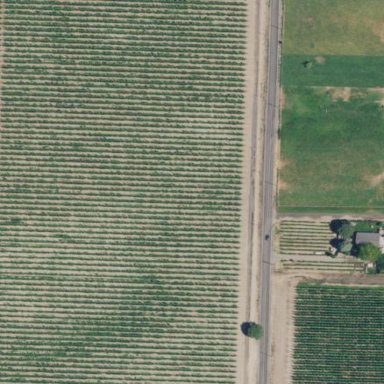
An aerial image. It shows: Orchard.